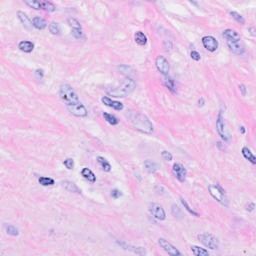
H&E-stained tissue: Breast